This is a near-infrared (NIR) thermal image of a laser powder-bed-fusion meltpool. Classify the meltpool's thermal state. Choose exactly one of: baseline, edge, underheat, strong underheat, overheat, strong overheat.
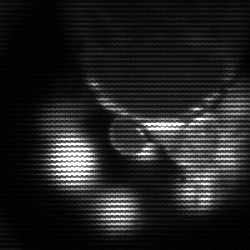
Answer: baseline